Interaction volume radius: 5 \u00c5
Interaction volume height: 10 \u00c5
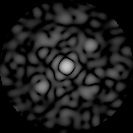
Disorder parameter: 0.6443